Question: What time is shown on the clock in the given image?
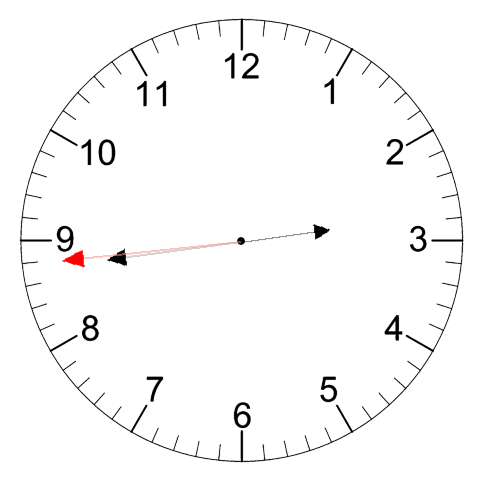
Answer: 02:43:44